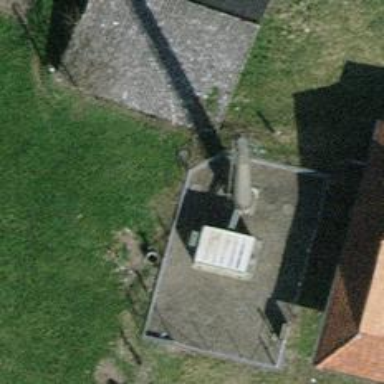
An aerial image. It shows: Man-made mast used for communication purposes.